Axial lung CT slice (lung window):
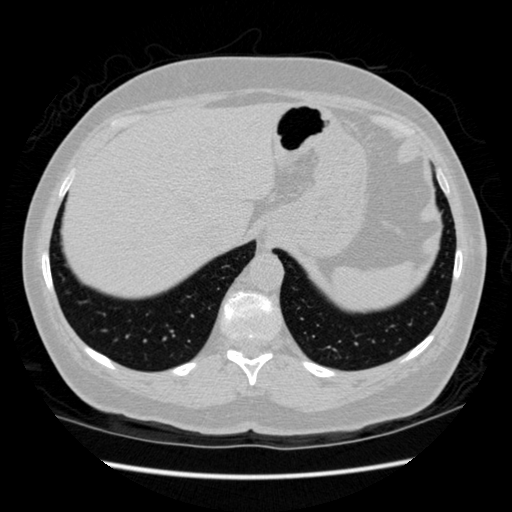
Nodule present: no